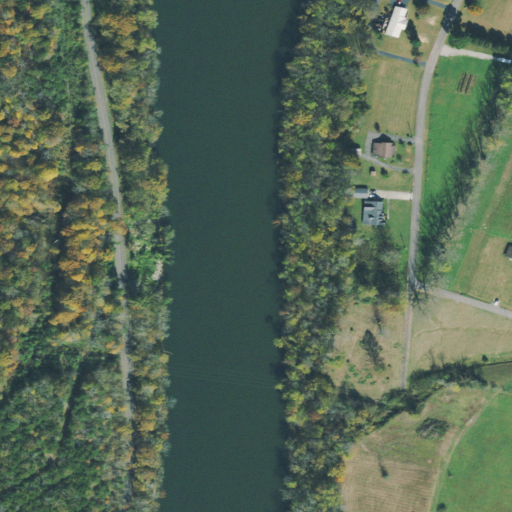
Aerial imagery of bar in Tennessee named Celina Bar containing deciduous forest, open water, pasture, open development, mixed forest, evergreen forest, low intensity development, grassland, and medium intensity development